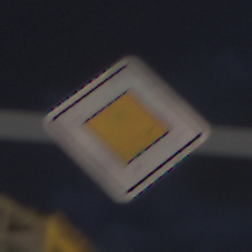
Verkehrszeichen: Vorfahrtsstrasse
Umgebung: Outdoor, Urban
Tageszeit: Night
Wetter: PartlyCloudy
Licht: Artificial
Jahreszeit: NotSpecified
Kontrast: HighContrast